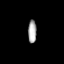
Tissue: prostate
Cell type: T cells
Senescence score: 0.334
Nuclear area (px): 193
Mean DAPI intensity: 166.767